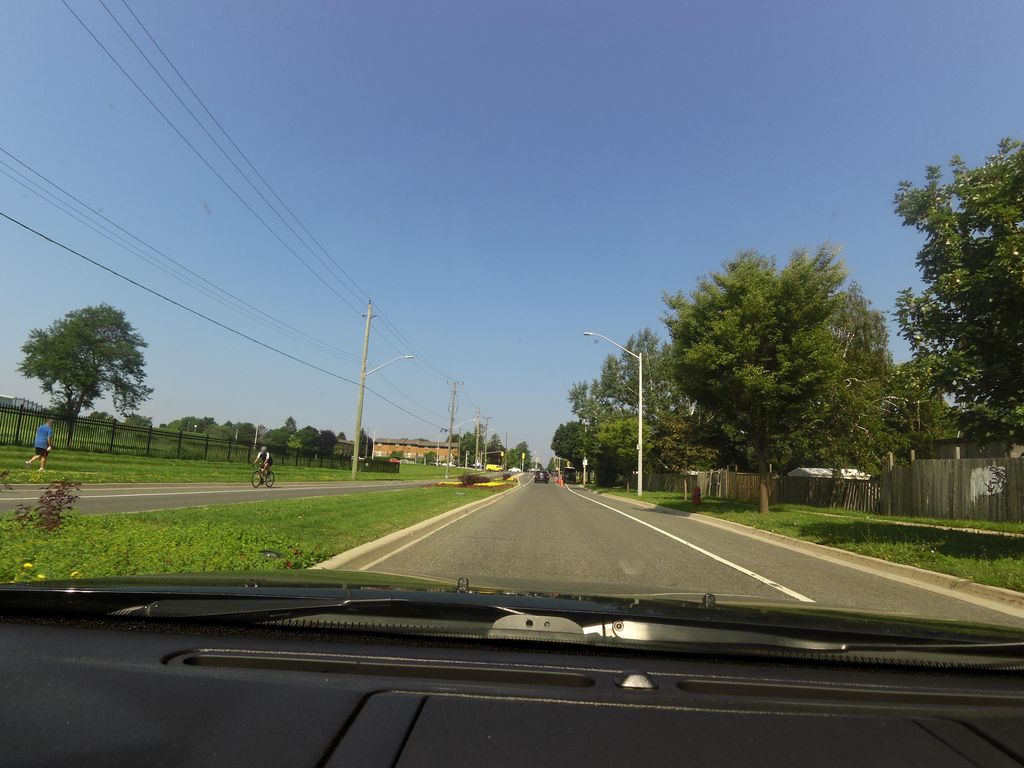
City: hamilton